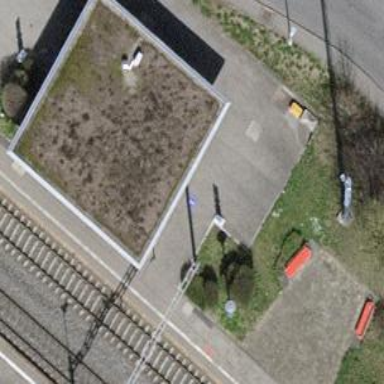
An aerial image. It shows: Railway station.